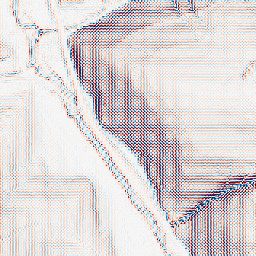
Category: wavelet
Decomposition family: wavelet_dwt
Decomposition parameters: wavelet: haar
level: 2
Upsampling method: regularized
Upsampling parameters: scale: 4
lambda_reg: 0.001
Upsampling scale: 4